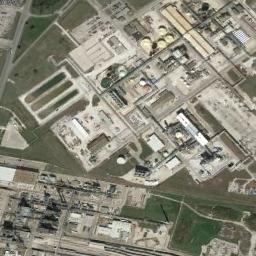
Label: industrial_area